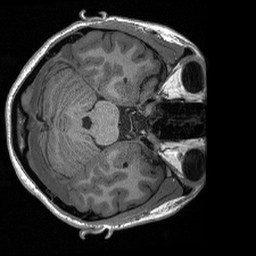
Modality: T1w
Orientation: axial
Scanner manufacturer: siemens
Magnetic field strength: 3 T
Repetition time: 2.4 s
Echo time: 0.00213 s